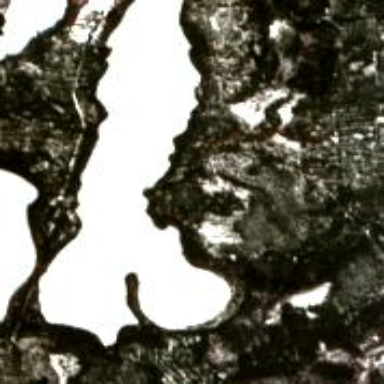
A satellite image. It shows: Serene lake.